Question: Somebody had me do the following command 'sudo chown -R $USER:admin /system' which essentially has bricked my MacBook. I am able to log in only to safemode:

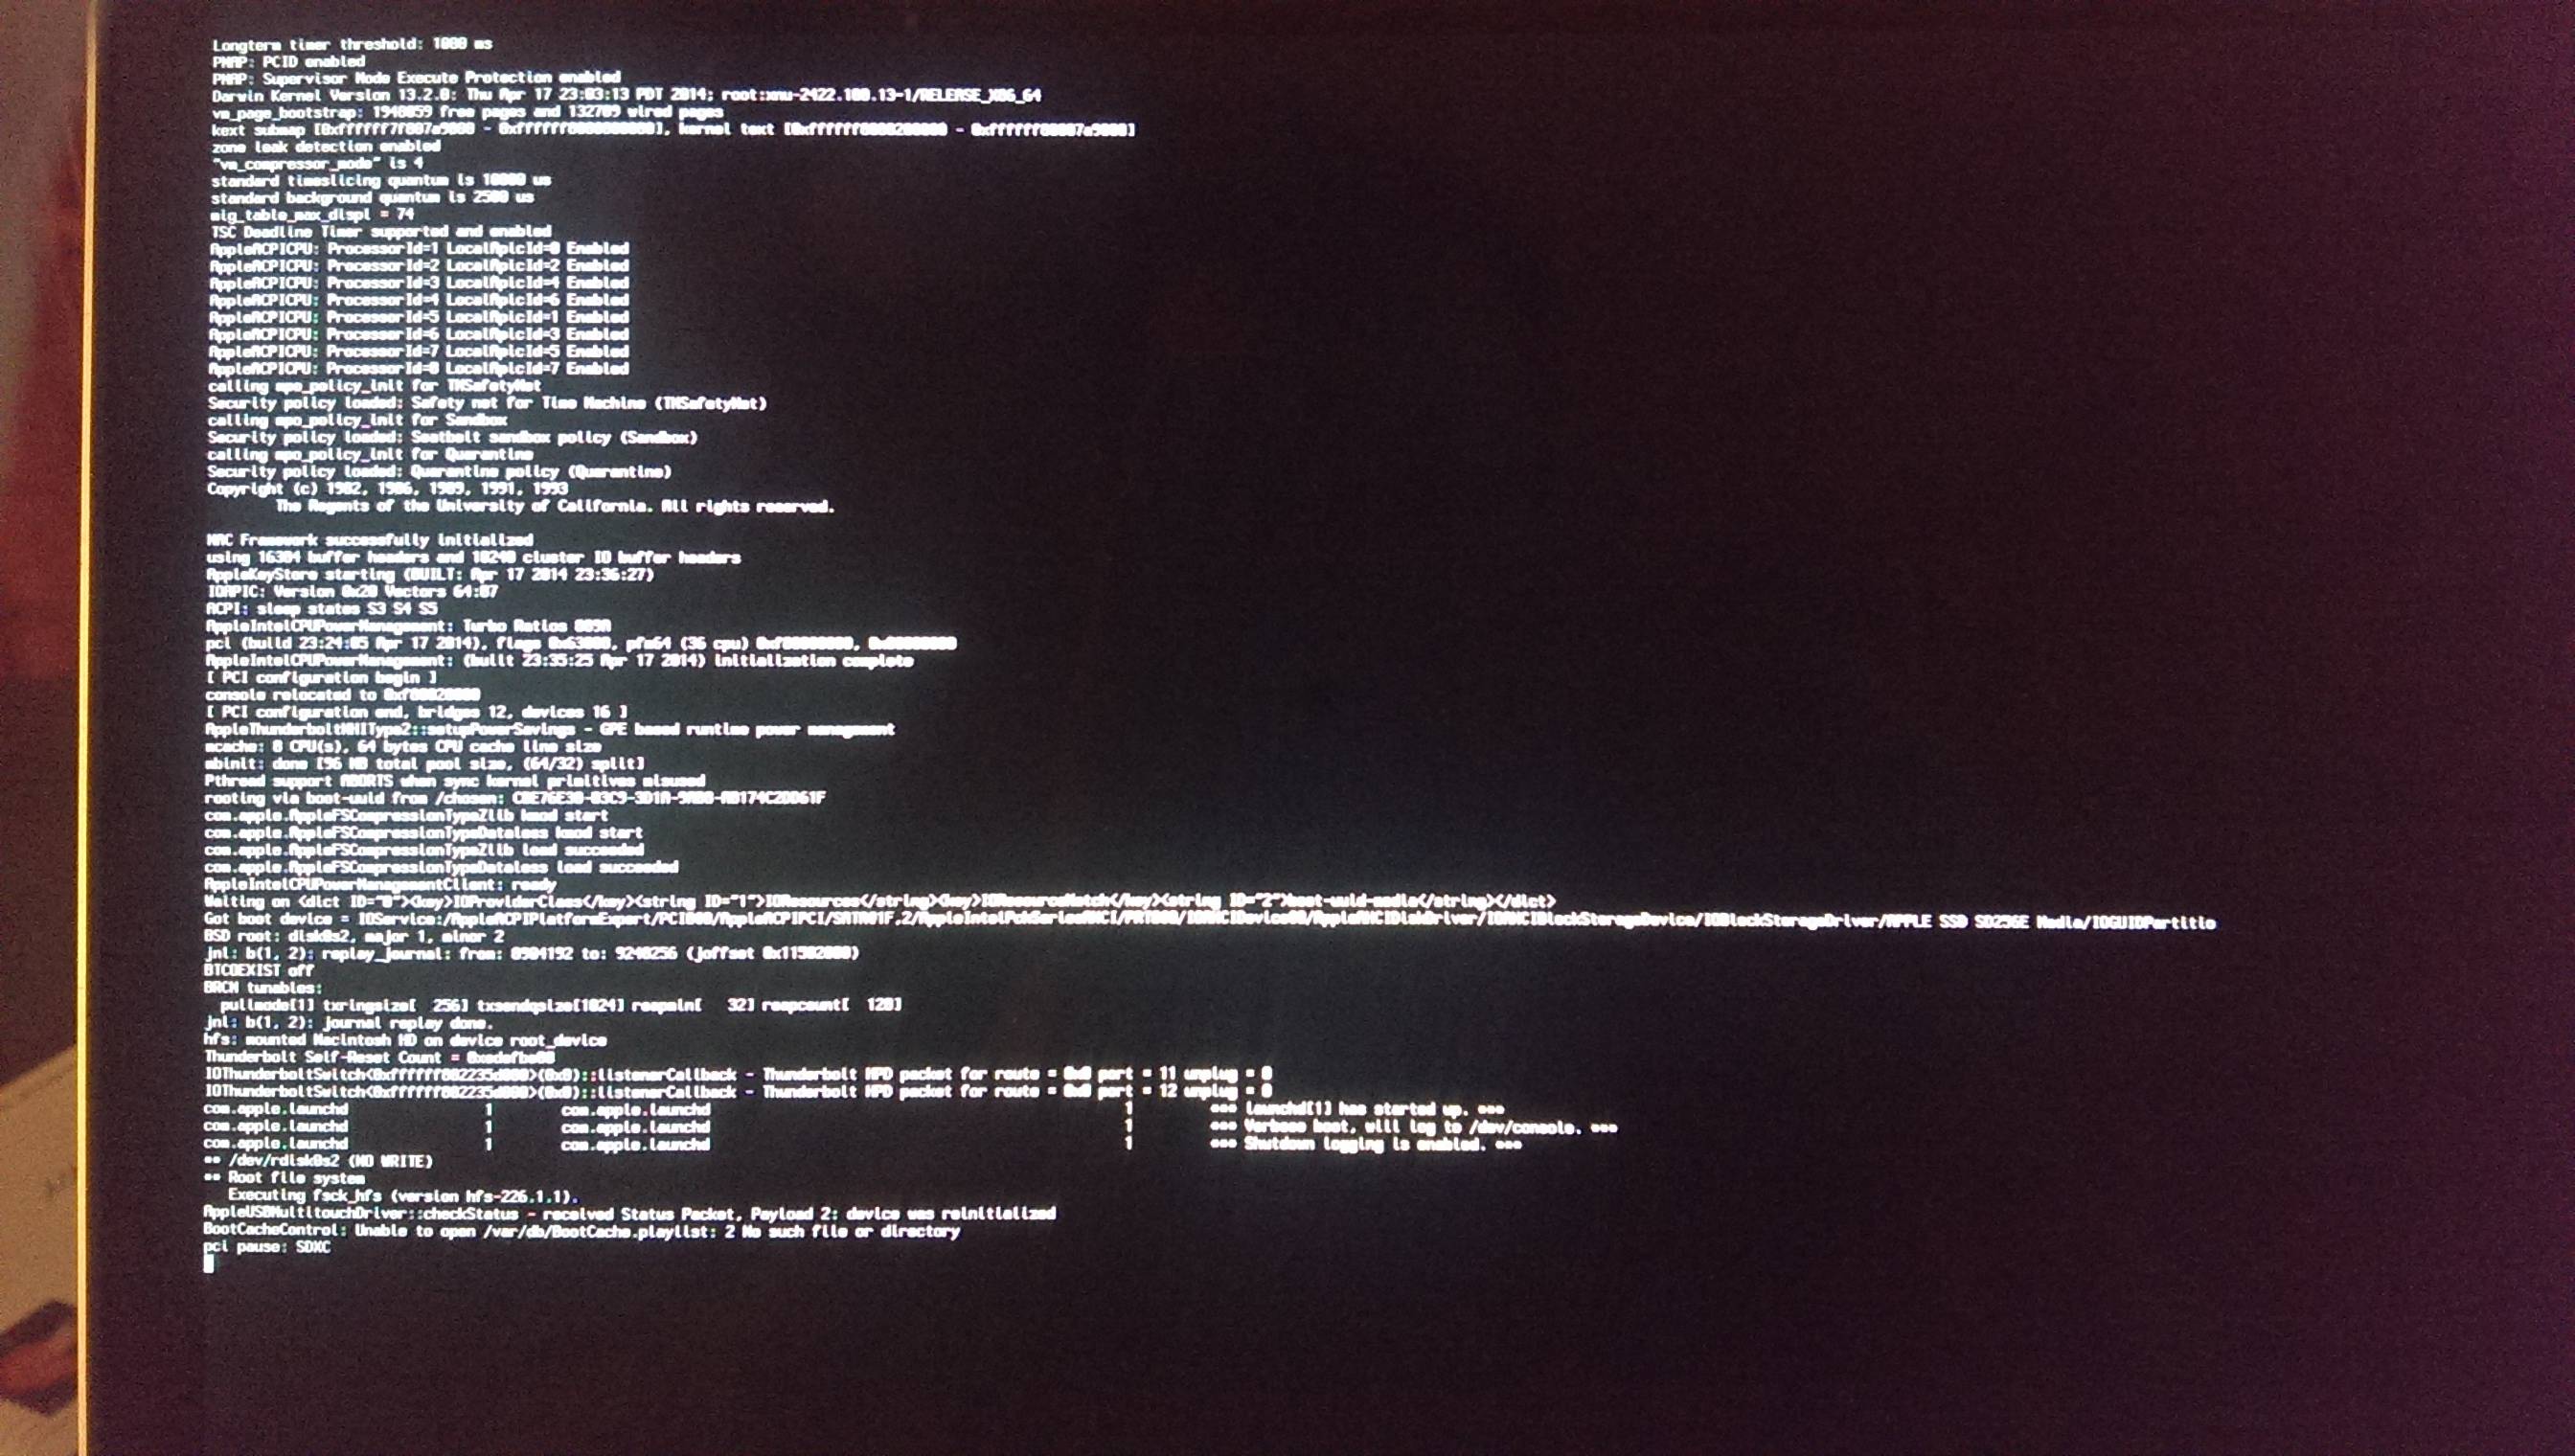
Answer: > Somebody had me do the following command 'sudo chown -R $USER:admin /system' which essentially has bricked my MacBook.
Someone told you to do 'sudo chown -R $USER:admin /system' And you just did that? 100% nuts.
FWIW, it should be 'root:wheel'; at least that is what I know from my local Mac OS X 10.9.3 setup.
If you are on Mac OS X 10.9 then I would recommend you reboot holding down the key and boot from the recovery partition.
Once in there launch the 'Disk Utility' and have it repair permissions on your main system hard drive.